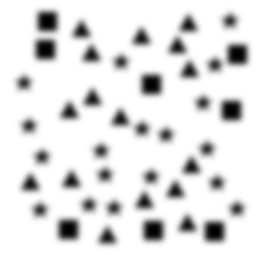
Squares: 8
Triangles: 16
Stars: 18
Total shapes: 42